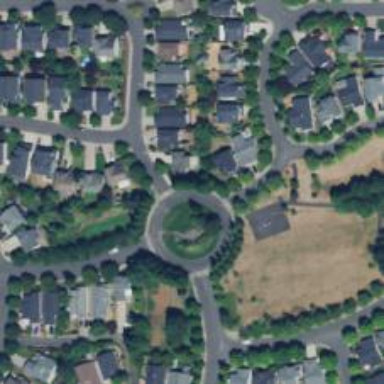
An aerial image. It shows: Circular junction on residential road.